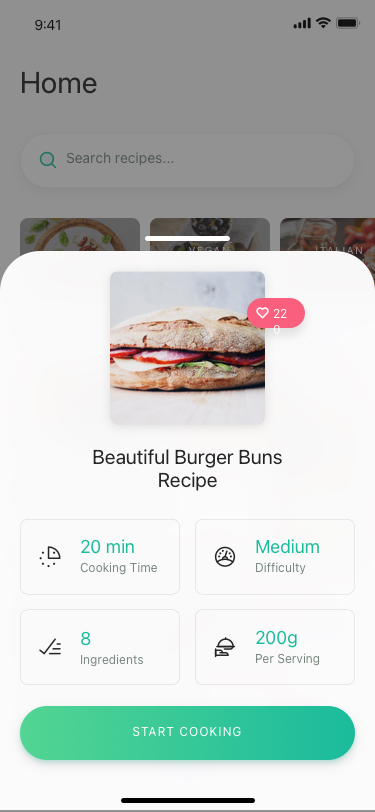
Text in this UI design:
323
Morning Cookies with
Fresh Milk
30 minutes cooking time
220
Buratta and
Guacamole Recipe
20 minutes cooking time
View All
Popular Recipes
Breakfast
vegan dessert
italian brunch
Search recipes...
Home
start cooking
Per Serving
200g
Ingredients
8
Difficulty
Medium
Cooking Time
20 min
Beautiful Burger Buns
Recipe
220